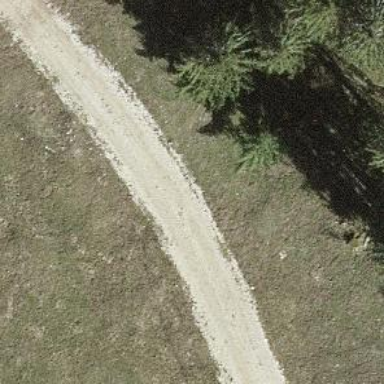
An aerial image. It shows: Grass track with grade 5 tracktype.